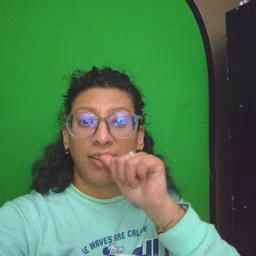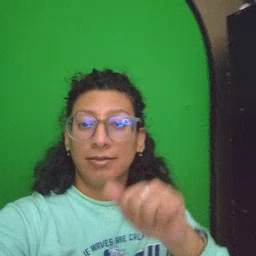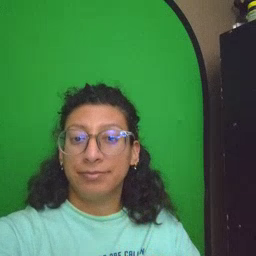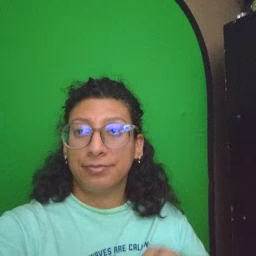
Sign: nuts